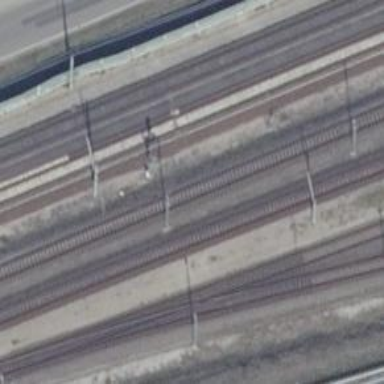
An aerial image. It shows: Railway signal.